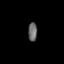
Tissue: lung
Cell type: Epithelial cells
Senescence score: 0.2386
Nuclear area (px): 167
Mean DAPI intensity: 102.371